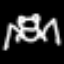
Label: frog